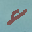
Label: 8